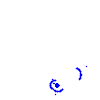
Particle: kaon